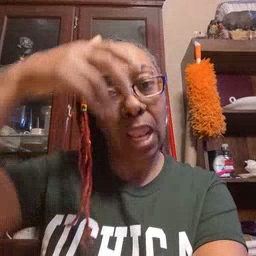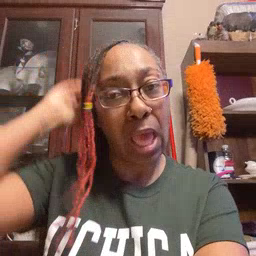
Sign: lion